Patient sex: M
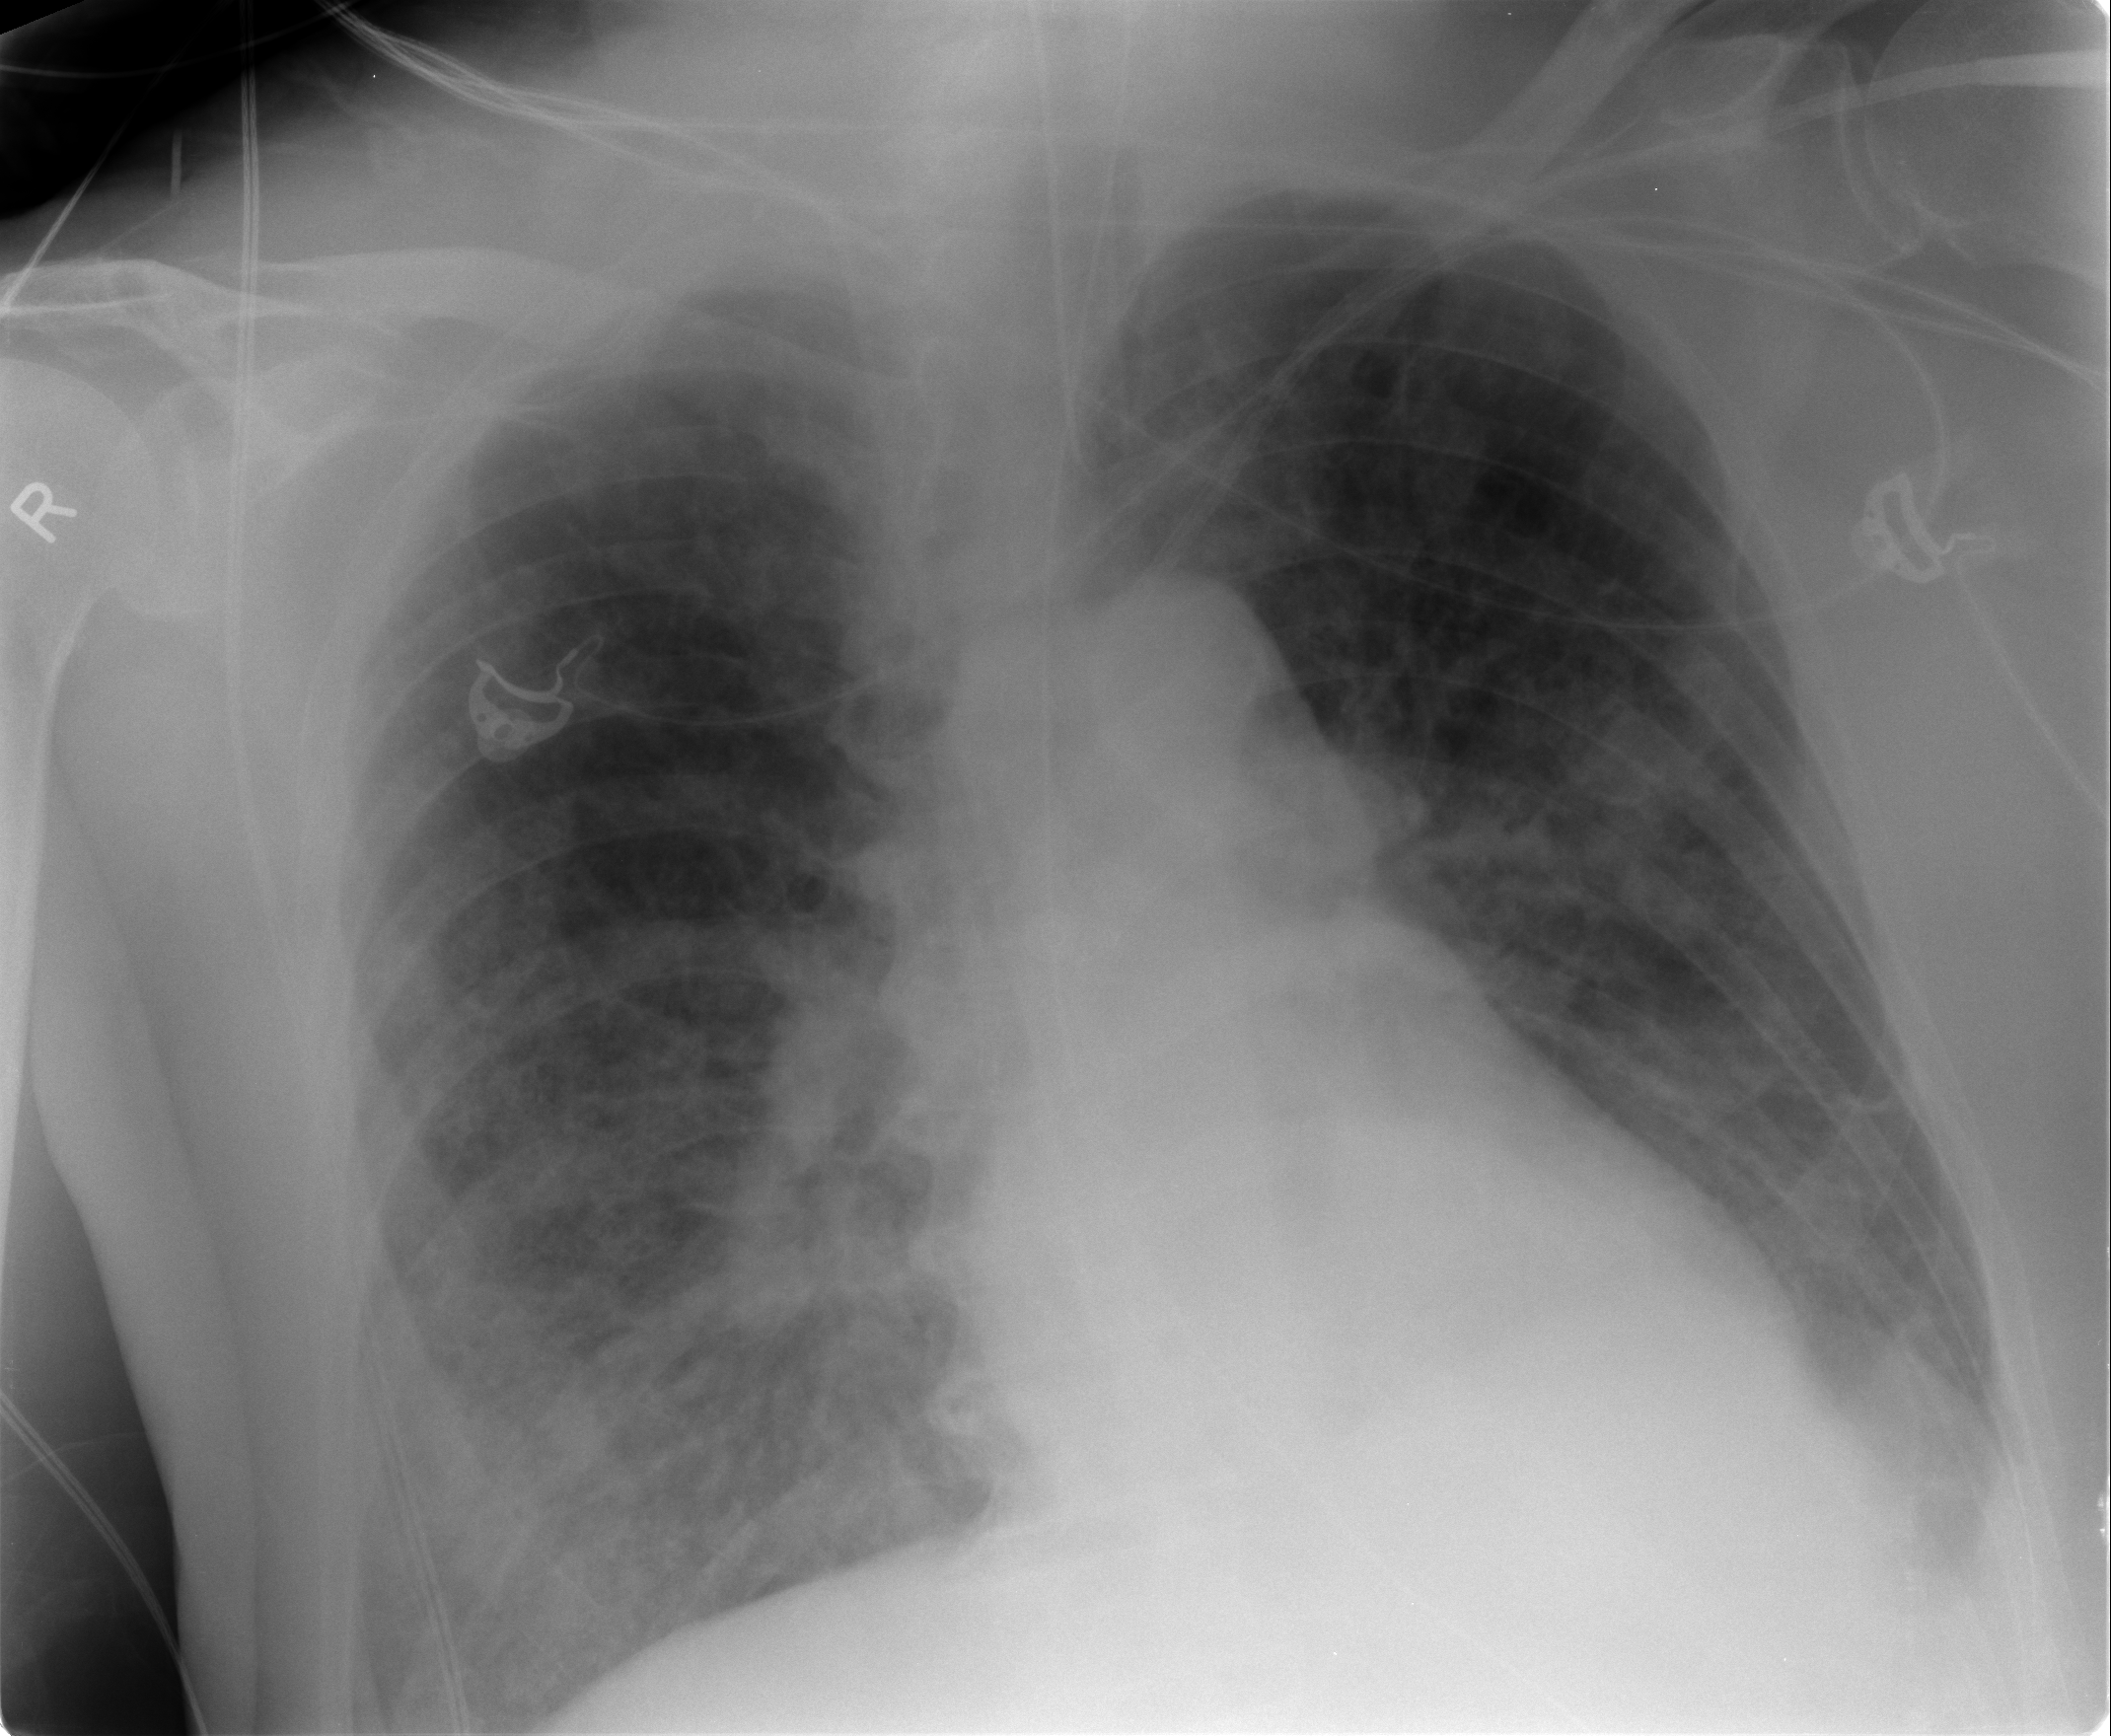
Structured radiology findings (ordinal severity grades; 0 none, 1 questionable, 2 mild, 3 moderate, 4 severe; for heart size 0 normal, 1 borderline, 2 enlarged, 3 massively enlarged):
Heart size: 0
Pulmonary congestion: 2
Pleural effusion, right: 0
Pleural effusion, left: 0
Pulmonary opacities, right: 2
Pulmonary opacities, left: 2
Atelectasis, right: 1
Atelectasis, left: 2